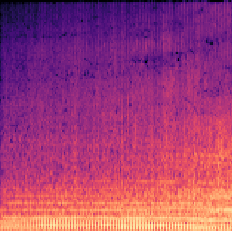
Sound class: Helicopter